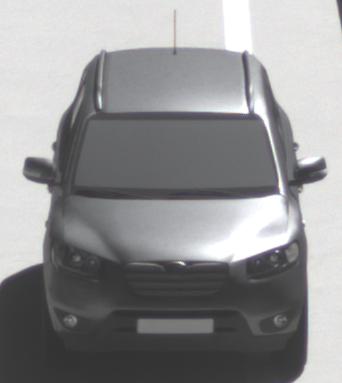
Make: Hyundai
Model: Santa Fe 2.4
Detailed model: Santa Fe (CM)
Model produced from: 2010/01
Model produced until: 2012/09
Doors: 5
Color: gray
Road condition: dry road
Daytime: midday
Contrast: high contrast